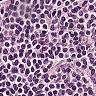
Metastatic tissue present: no